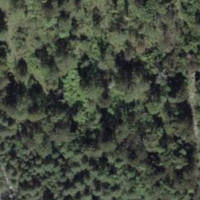
EUNIS habitat code: 32
Species observed at this site:
Salvia glutinosa